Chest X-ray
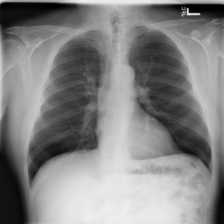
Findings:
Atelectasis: negative
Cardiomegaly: negative
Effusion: negative
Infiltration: negative
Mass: negative
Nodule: negative
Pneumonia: negative
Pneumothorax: negative
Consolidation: negative
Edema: negative
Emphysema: negative
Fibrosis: positive
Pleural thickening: negative
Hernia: negative